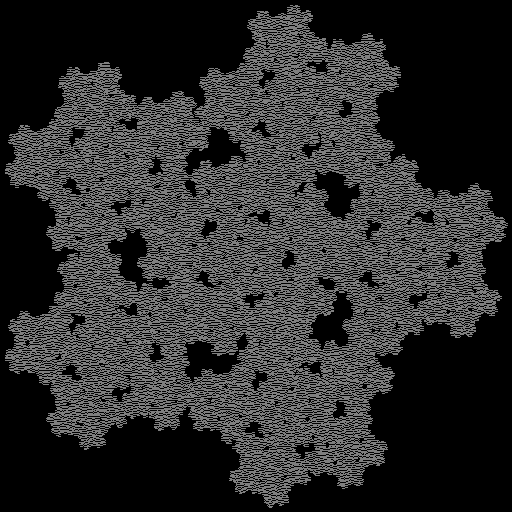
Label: mcWorter_pedigree